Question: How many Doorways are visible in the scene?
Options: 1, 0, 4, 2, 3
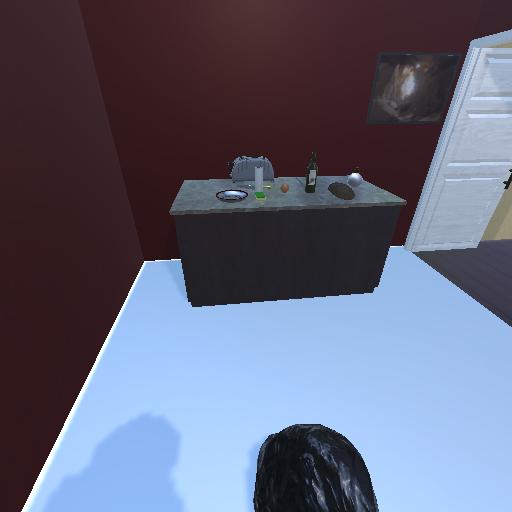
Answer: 1